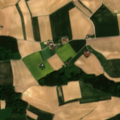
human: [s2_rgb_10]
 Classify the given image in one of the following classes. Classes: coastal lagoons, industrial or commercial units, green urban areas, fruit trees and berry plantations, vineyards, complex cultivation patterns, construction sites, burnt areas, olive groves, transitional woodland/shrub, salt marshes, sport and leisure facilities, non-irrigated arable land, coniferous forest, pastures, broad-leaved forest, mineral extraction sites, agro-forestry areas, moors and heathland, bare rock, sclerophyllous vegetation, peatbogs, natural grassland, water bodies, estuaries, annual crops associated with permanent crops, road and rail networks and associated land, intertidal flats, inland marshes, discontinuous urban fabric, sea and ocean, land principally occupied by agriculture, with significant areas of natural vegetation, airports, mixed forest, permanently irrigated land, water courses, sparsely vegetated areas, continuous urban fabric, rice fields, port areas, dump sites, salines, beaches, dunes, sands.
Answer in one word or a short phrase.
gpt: non-irrigated arable land, mixed forest